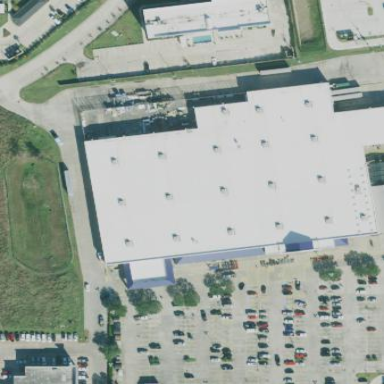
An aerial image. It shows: Retail building.